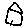
Label: house